RGB frame:
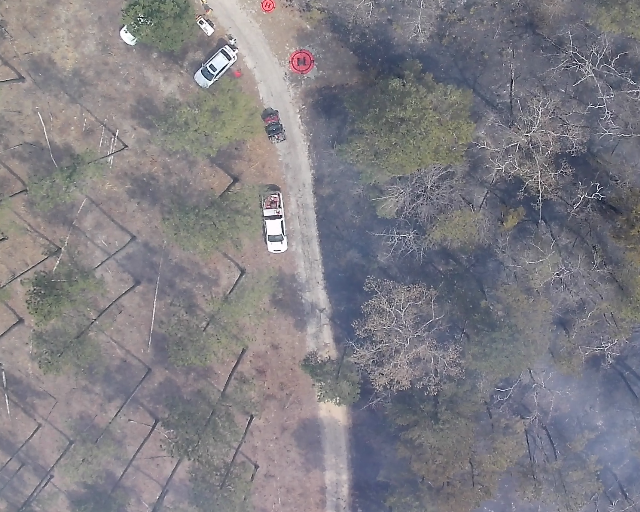
Thermal frame:
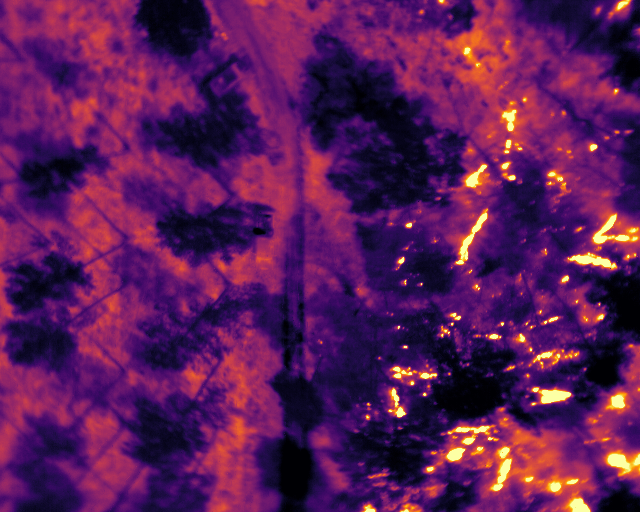
Captured: 2026-02-26 03:41:44
Pixels at or above 80 °C: 1409 (fraction of frame: 0.0043)